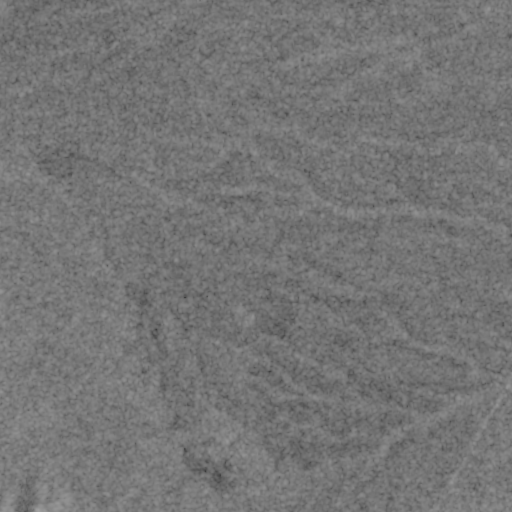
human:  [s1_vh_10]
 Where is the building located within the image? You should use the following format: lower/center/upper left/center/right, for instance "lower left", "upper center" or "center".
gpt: The building is located in the upper right of the image.
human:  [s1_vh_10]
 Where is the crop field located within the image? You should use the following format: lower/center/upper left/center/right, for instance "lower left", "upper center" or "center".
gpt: There is no crop field in the image.

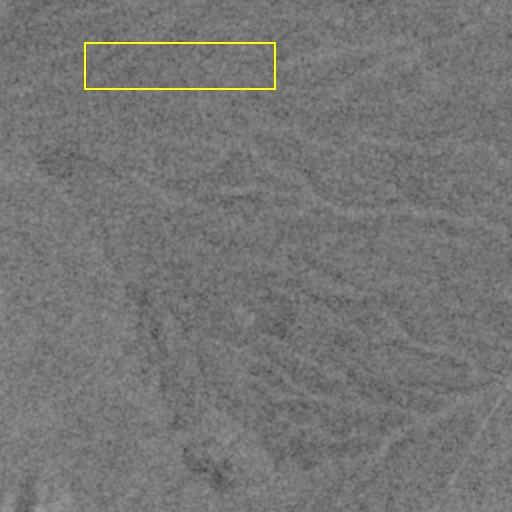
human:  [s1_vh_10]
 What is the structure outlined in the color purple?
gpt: There is no purple outline.
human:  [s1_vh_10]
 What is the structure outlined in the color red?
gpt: There is no structure outlined in red.